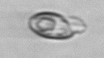
Label: Katodinium_or_Torodinium